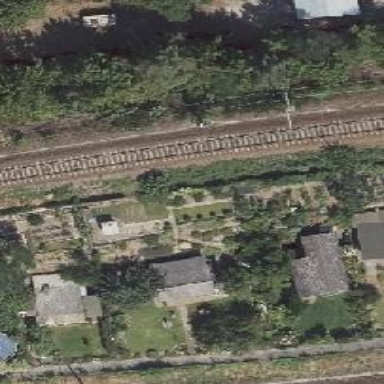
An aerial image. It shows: Railway signal.